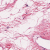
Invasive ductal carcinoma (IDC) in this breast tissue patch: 0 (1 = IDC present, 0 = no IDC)